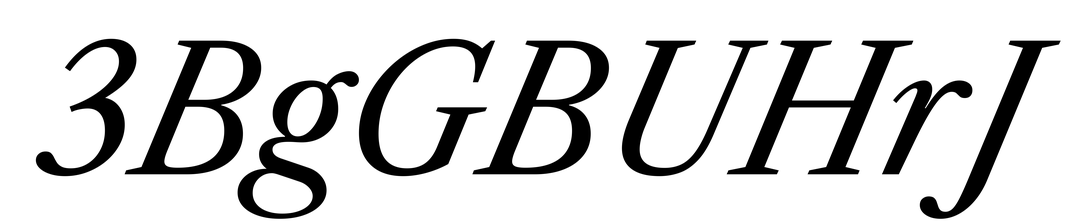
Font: LibreCaslonText-Italic_Italic